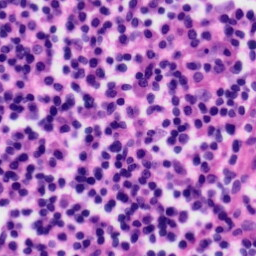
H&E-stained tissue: Tonsil